Field crop: tomato
Growth stage: 2
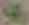
Species: solanum